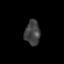
Tissue: skin
Cell type: Epithelial cells
Senescence score: 0.2838
Nuclear area (px): 367
Mean DAPI intensity: 64.872